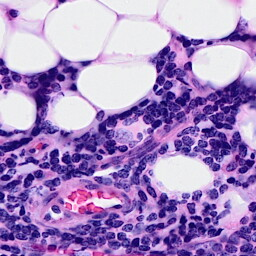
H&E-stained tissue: Breast